Question: i want to fetch cell values of a single row displayed in a grid view. This screen shot gives an idea of the problem.

i want to store the name, mobile, email and course_interested in different variable here.
any help is much appreciated.
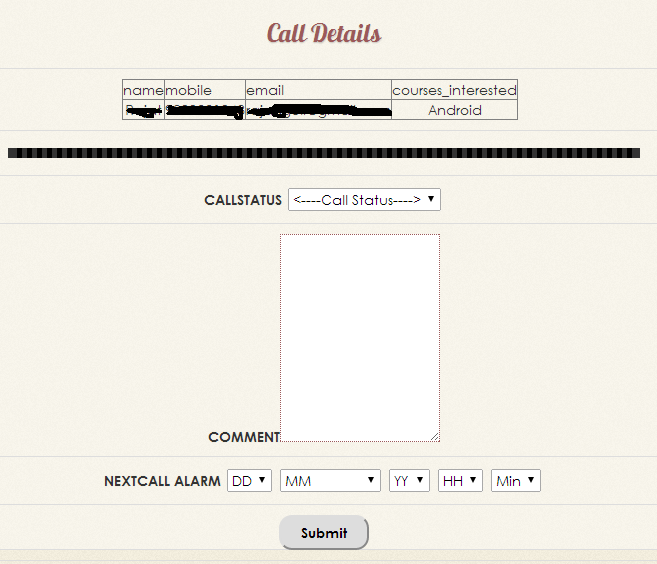
Answer: If the name of your gridview is 'gridview1' (say), then you may do the following:
'''
var name = gridview1.Rows[0].Cells[0].Text;
var mobile = gridview1.Rows[0].Cells[1].Text;
var email = gridview1.Rows[0].Cells[2].Text;
var courses_interested = gridview1.Rows[0].Cells[3].Text;
'''
## EDIT:
If the databound item is 'System.Data.DataTable', then use the following:
'''
var name = dt.Rows[0][0].ToString();
var mobile = dt.Rows[0][1].ToString();
var email = dt.Rows[0][2].ToString();
var courses_interested = dt.Rows[0][3].ToString();
'''